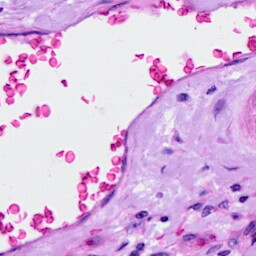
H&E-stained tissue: Ovarian